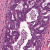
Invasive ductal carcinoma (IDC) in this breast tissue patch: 0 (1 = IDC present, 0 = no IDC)